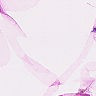
Metastatic tissue present: no